Question: We have been having an interesting issue with the Eclipse update when some of our users update our feature/plugin to the latest release. Please see screenshot attached.
We have observed that in some cases the feature updates (and shows in the about dialog) the correct version number but when we take a look at the plugin details some of the plugins show the correct version but some of them still show the older version numbers even when the latest jars are in the plugins folder. Does anyone know why this would happen and how can we avoid this. This behavior is not consistent in all installation but we have seen it happening in Eclipse 3.5.
Will appreciate any help.

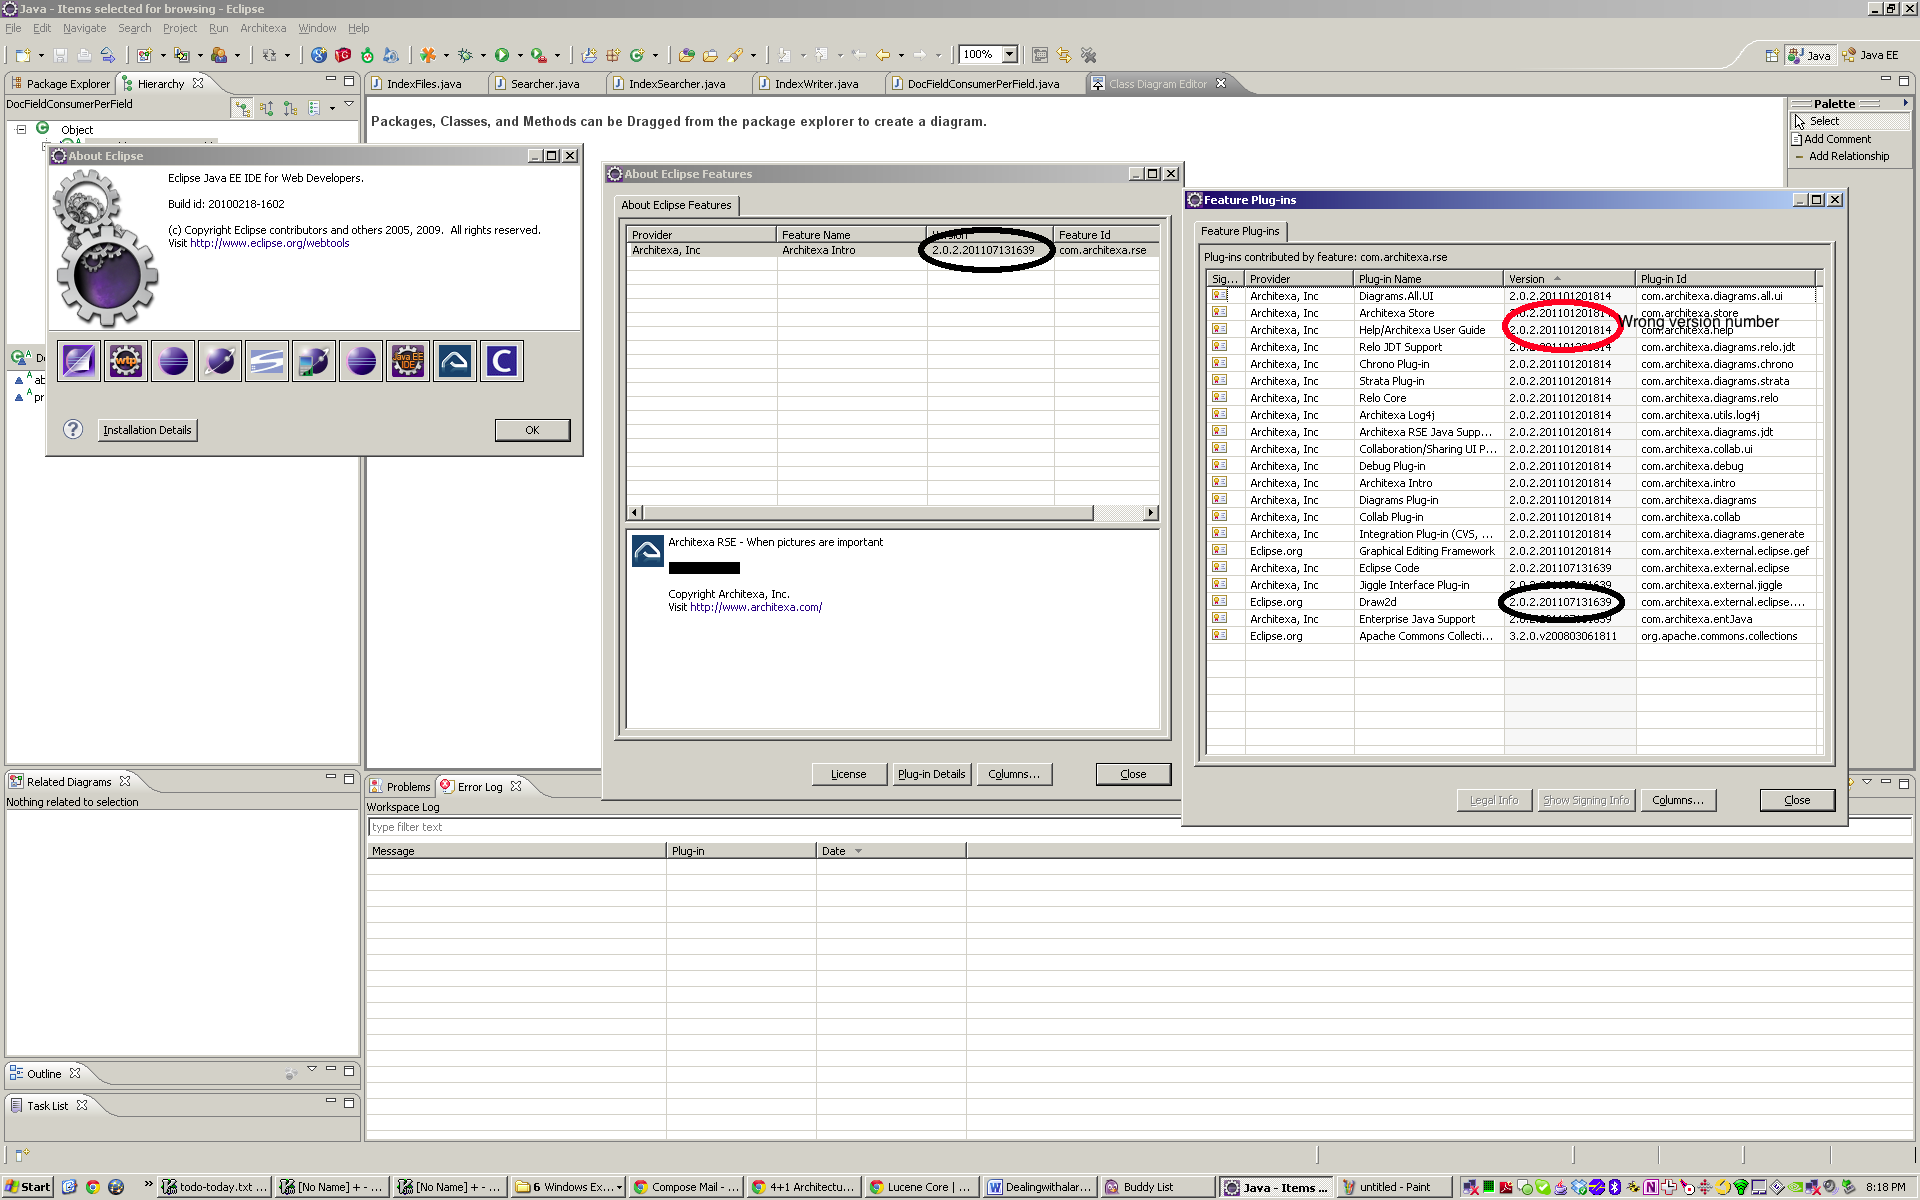
Answer: The only thing that I can think of is that some of your plugins are not contained in your feature, but are dependent on plugins that are included in the feature.
Eg- Feature A v1.0.0.x contains Plugin 1 v1.0.0.x and plugin 1 depends on plugin 2 with no version constraints.
If you have A v1.0.0.x, 1 v1.0.0.x and 2 v1.0.0.x installed, and upgrade A to v1.1.0.x, 1 will be upgraded to v1.1.0.x, but 2 will be left unchanged.
So, the thing to check here is to make sure that when you install your product, all plugins that are installed are contained inside of a feature. And, when you perform an update, all of the features are updated together.